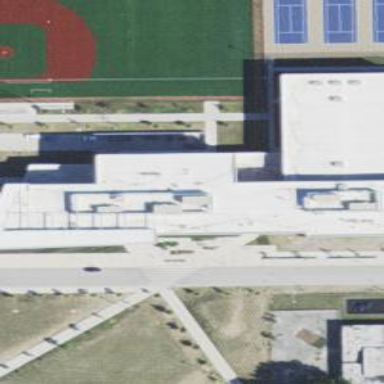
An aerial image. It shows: School building.